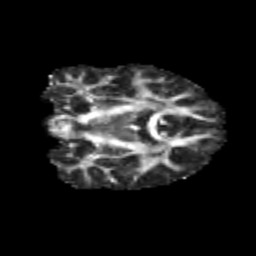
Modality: FA
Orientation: coronal
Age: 12
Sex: female
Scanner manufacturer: siemens
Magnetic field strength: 3 T
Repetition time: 3.8 s
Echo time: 0.07 s